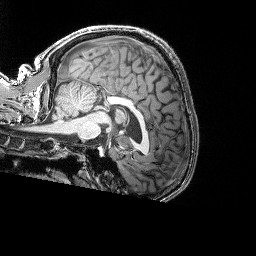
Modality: T1w
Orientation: sagittal
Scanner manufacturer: siemens
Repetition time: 2.25 s
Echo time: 0.00418 s